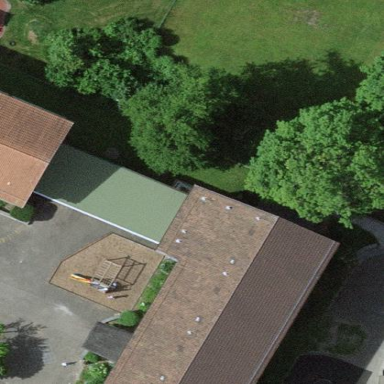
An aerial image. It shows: View of roof of building.